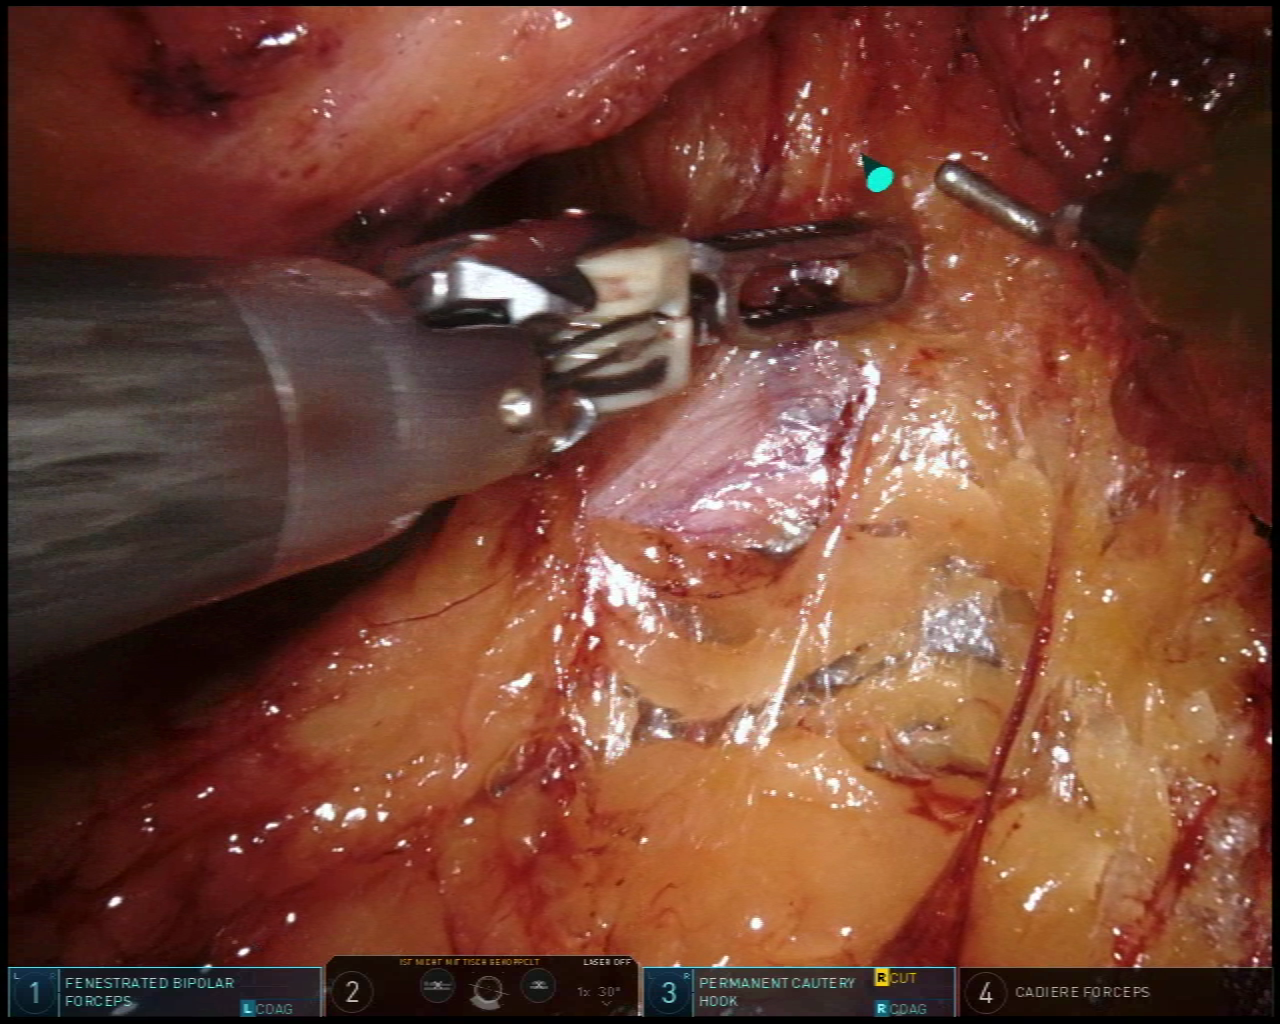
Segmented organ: ureter
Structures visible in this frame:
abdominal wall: no
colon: no
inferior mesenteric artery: no
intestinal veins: no
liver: no
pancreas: no
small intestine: no
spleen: no
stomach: no
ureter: yes
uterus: no
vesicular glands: no